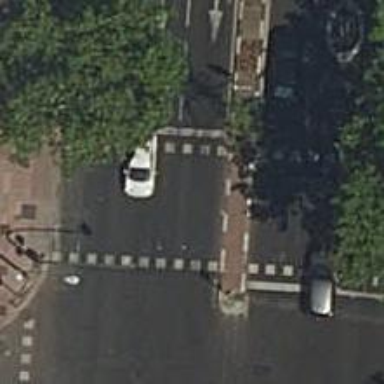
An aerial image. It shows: Crossing with traffic signals.